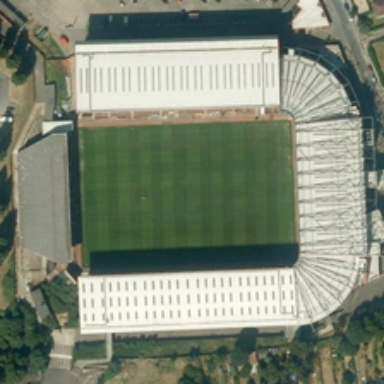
A huge white building under the sun besides woods .